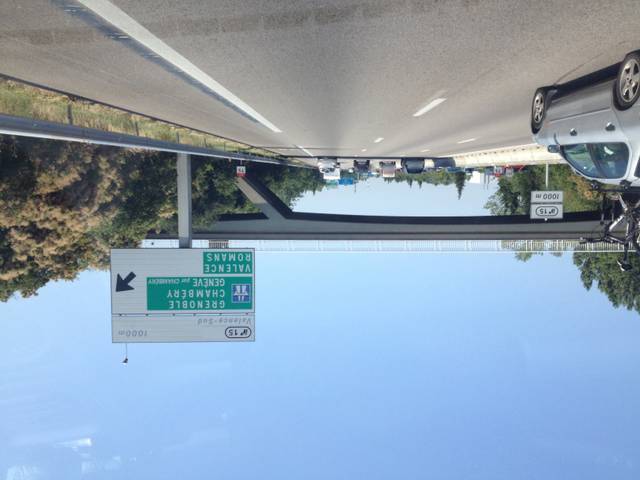
Region: France
Coordinates: 44.893, 4.872